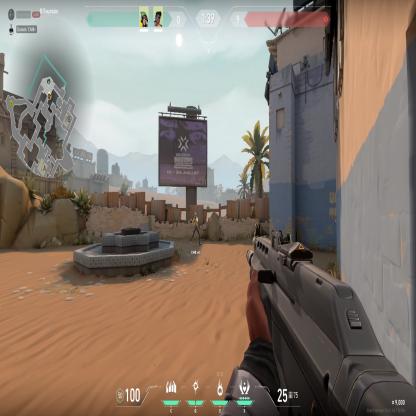
Label: teammate